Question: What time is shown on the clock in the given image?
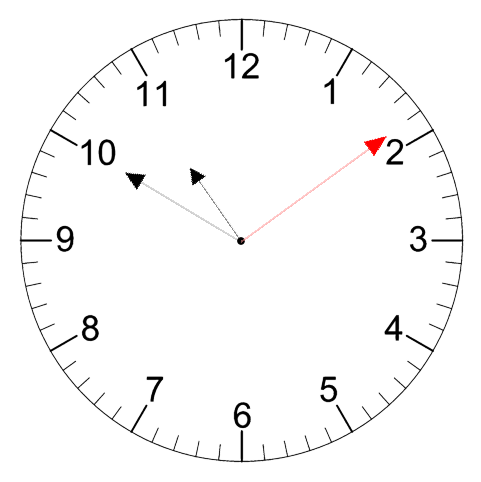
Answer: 10:50:09